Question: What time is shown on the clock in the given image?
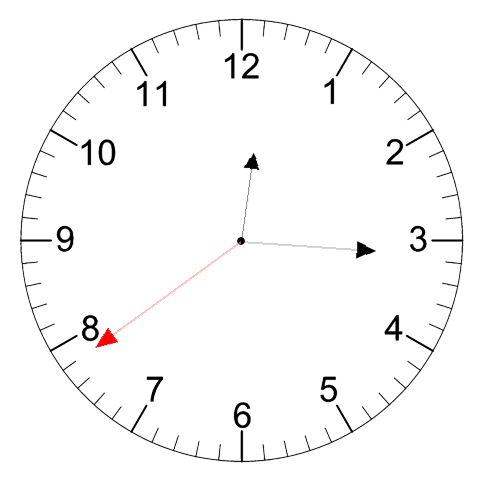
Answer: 12:15:39